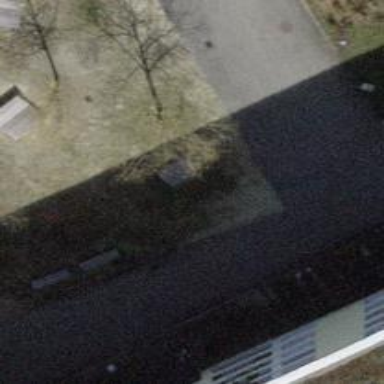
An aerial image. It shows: Bench for seating.